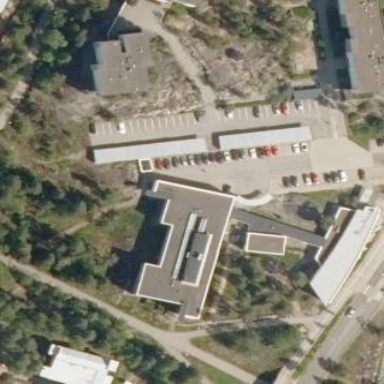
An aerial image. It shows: Clinic building providing healthcare services.